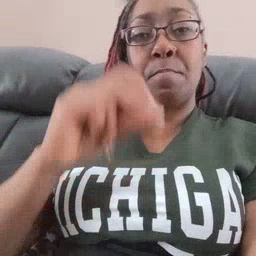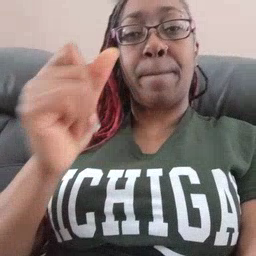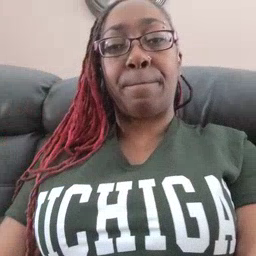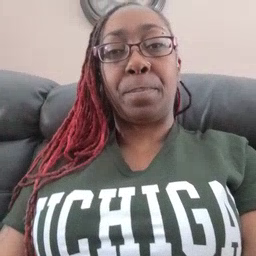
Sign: puppy